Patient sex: F
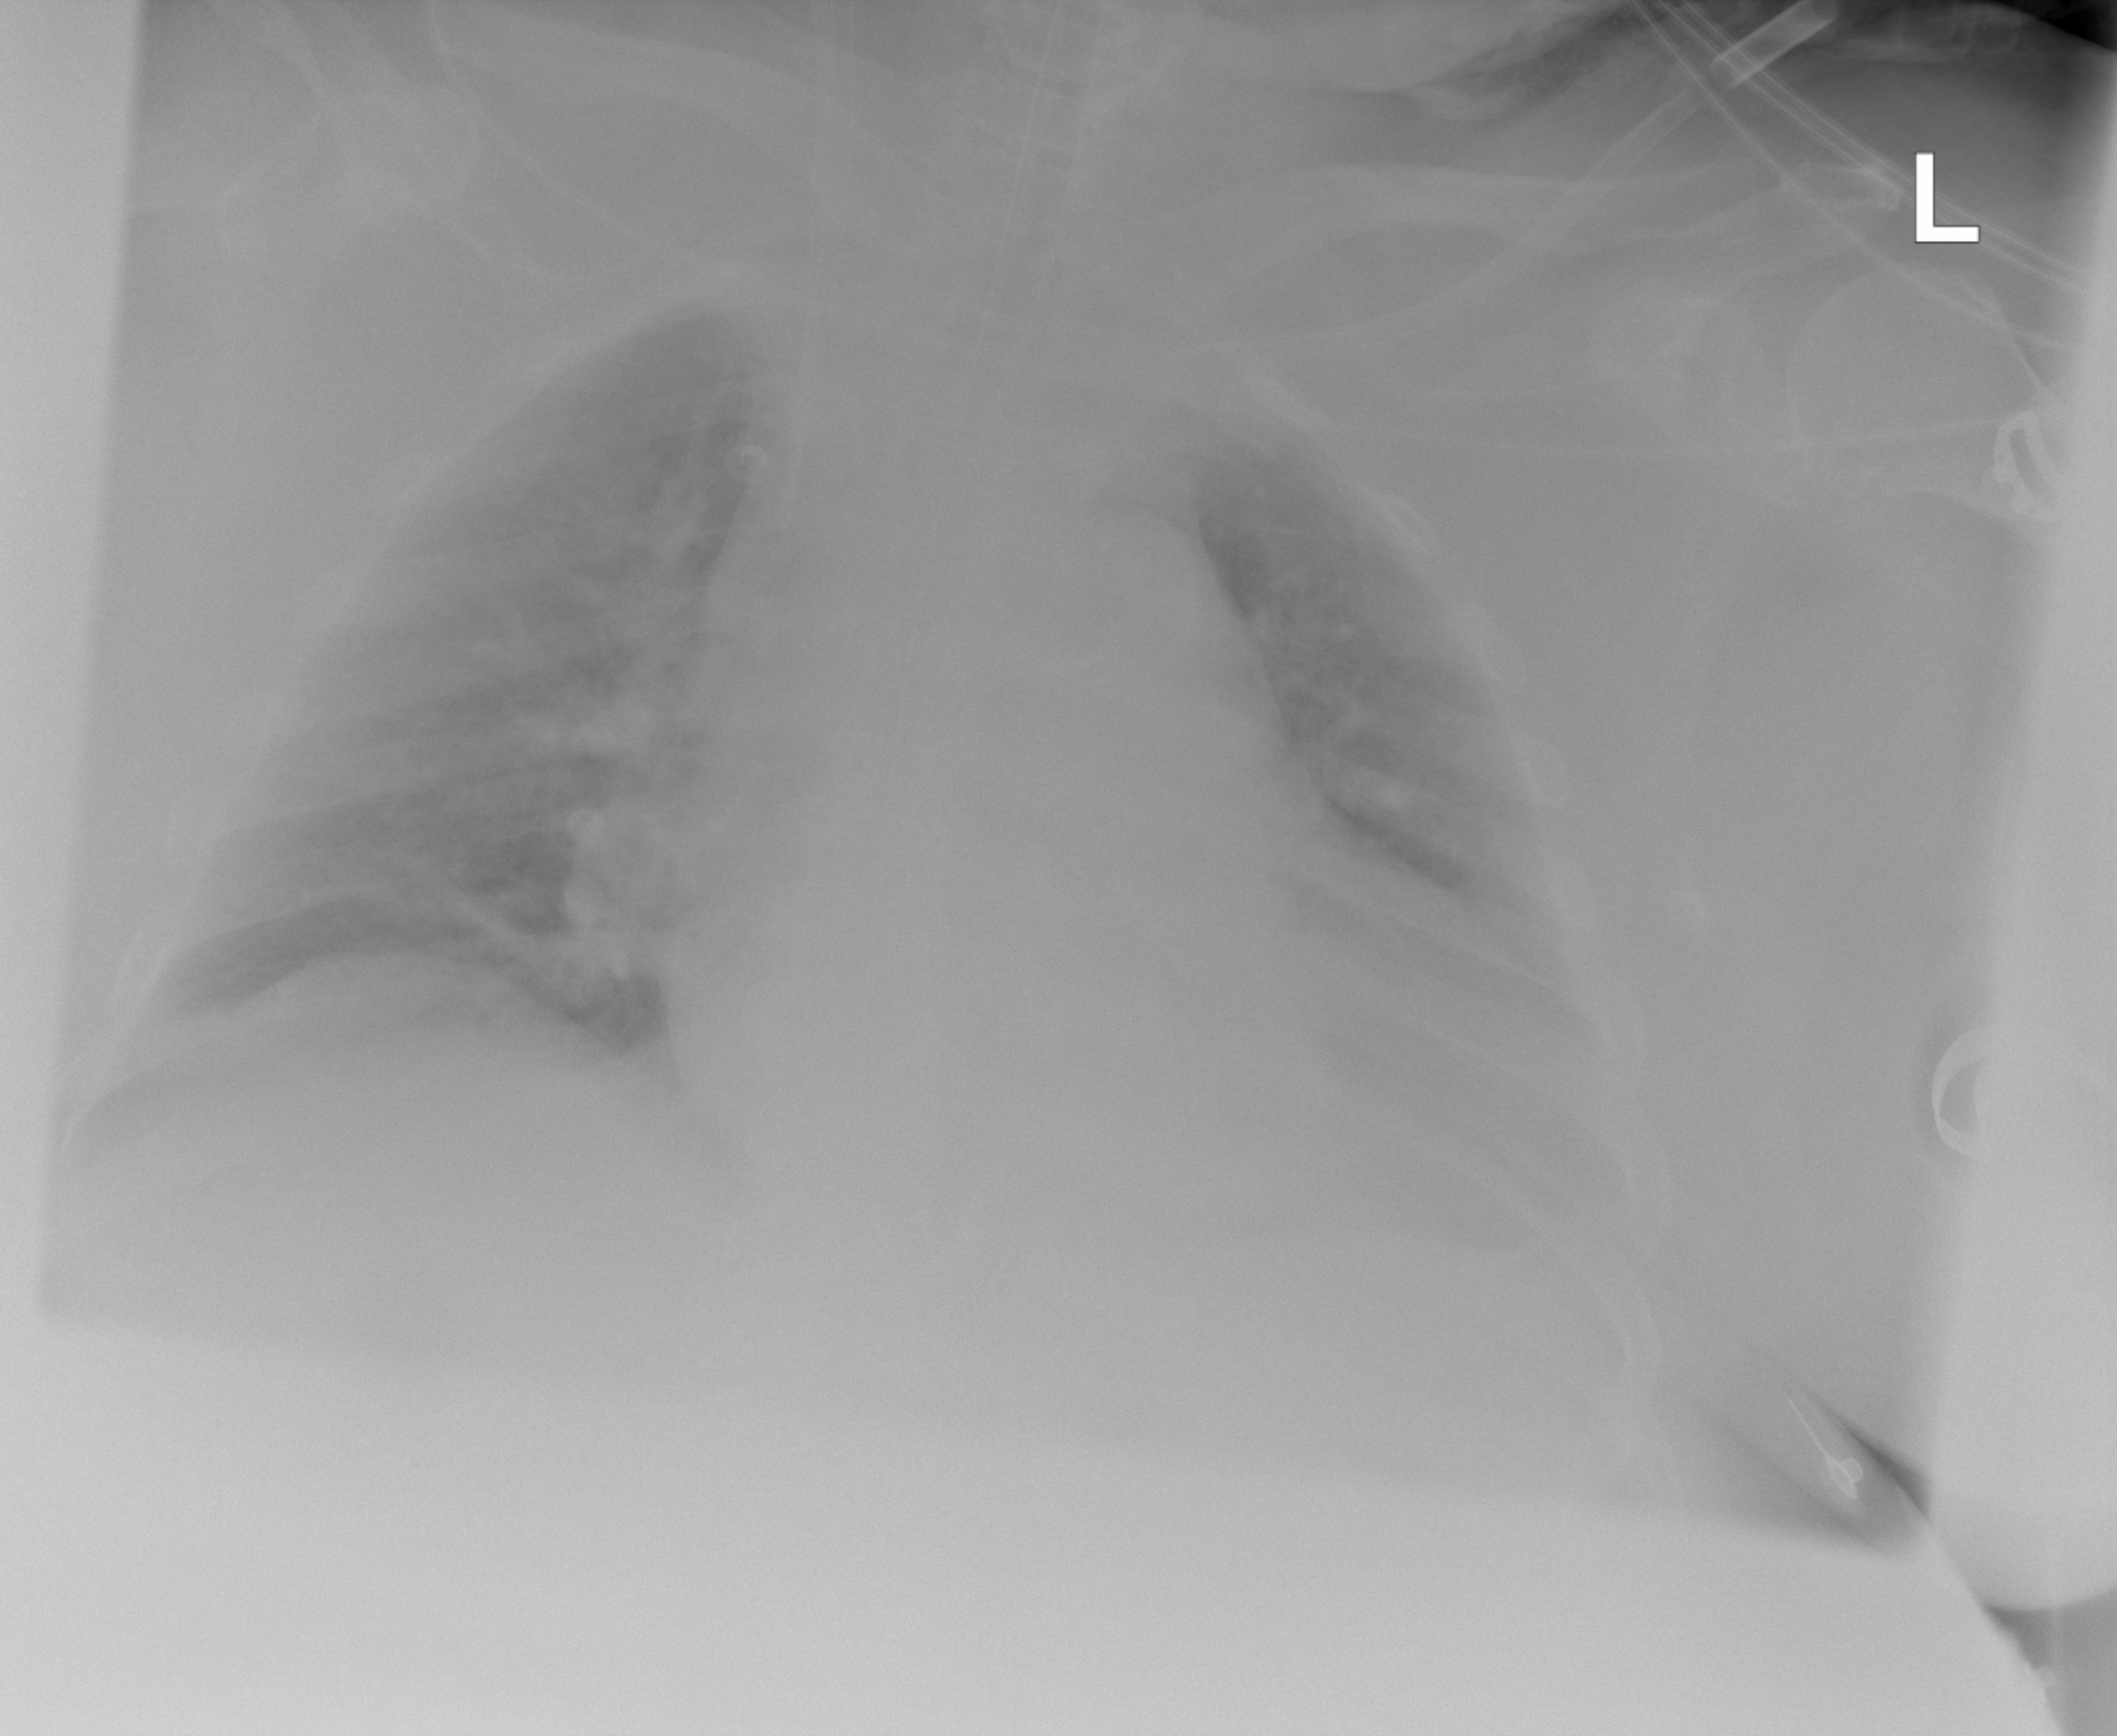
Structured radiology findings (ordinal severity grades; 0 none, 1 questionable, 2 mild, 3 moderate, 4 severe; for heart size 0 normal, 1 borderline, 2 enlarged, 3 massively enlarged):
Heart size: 2
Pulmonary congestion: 2
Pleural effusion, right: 2
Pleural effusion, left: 2
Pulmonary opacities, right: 1
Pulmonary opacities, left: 1
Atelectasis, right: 2
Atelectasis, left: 2